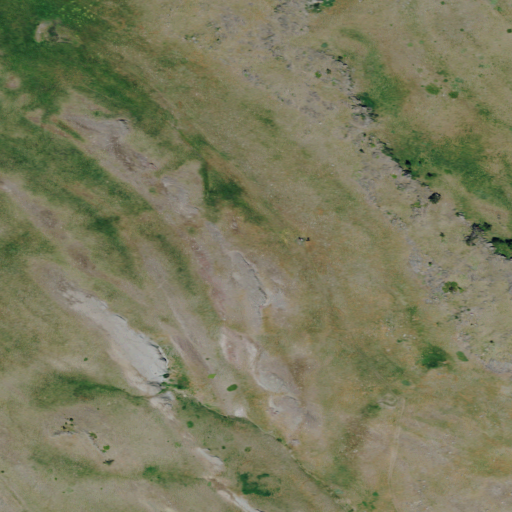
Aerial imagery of ridge(s) in Montana named The Reef containing shrub and grassland